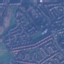
Label: Residential